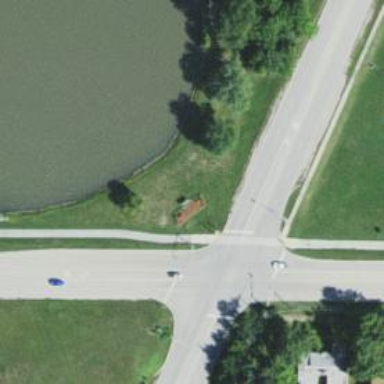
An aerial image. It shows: Crossing on cycleway.